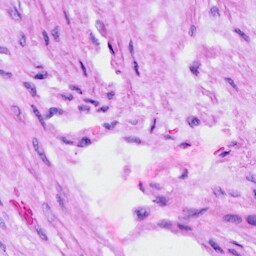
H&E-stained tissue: Ovarian